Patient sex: M
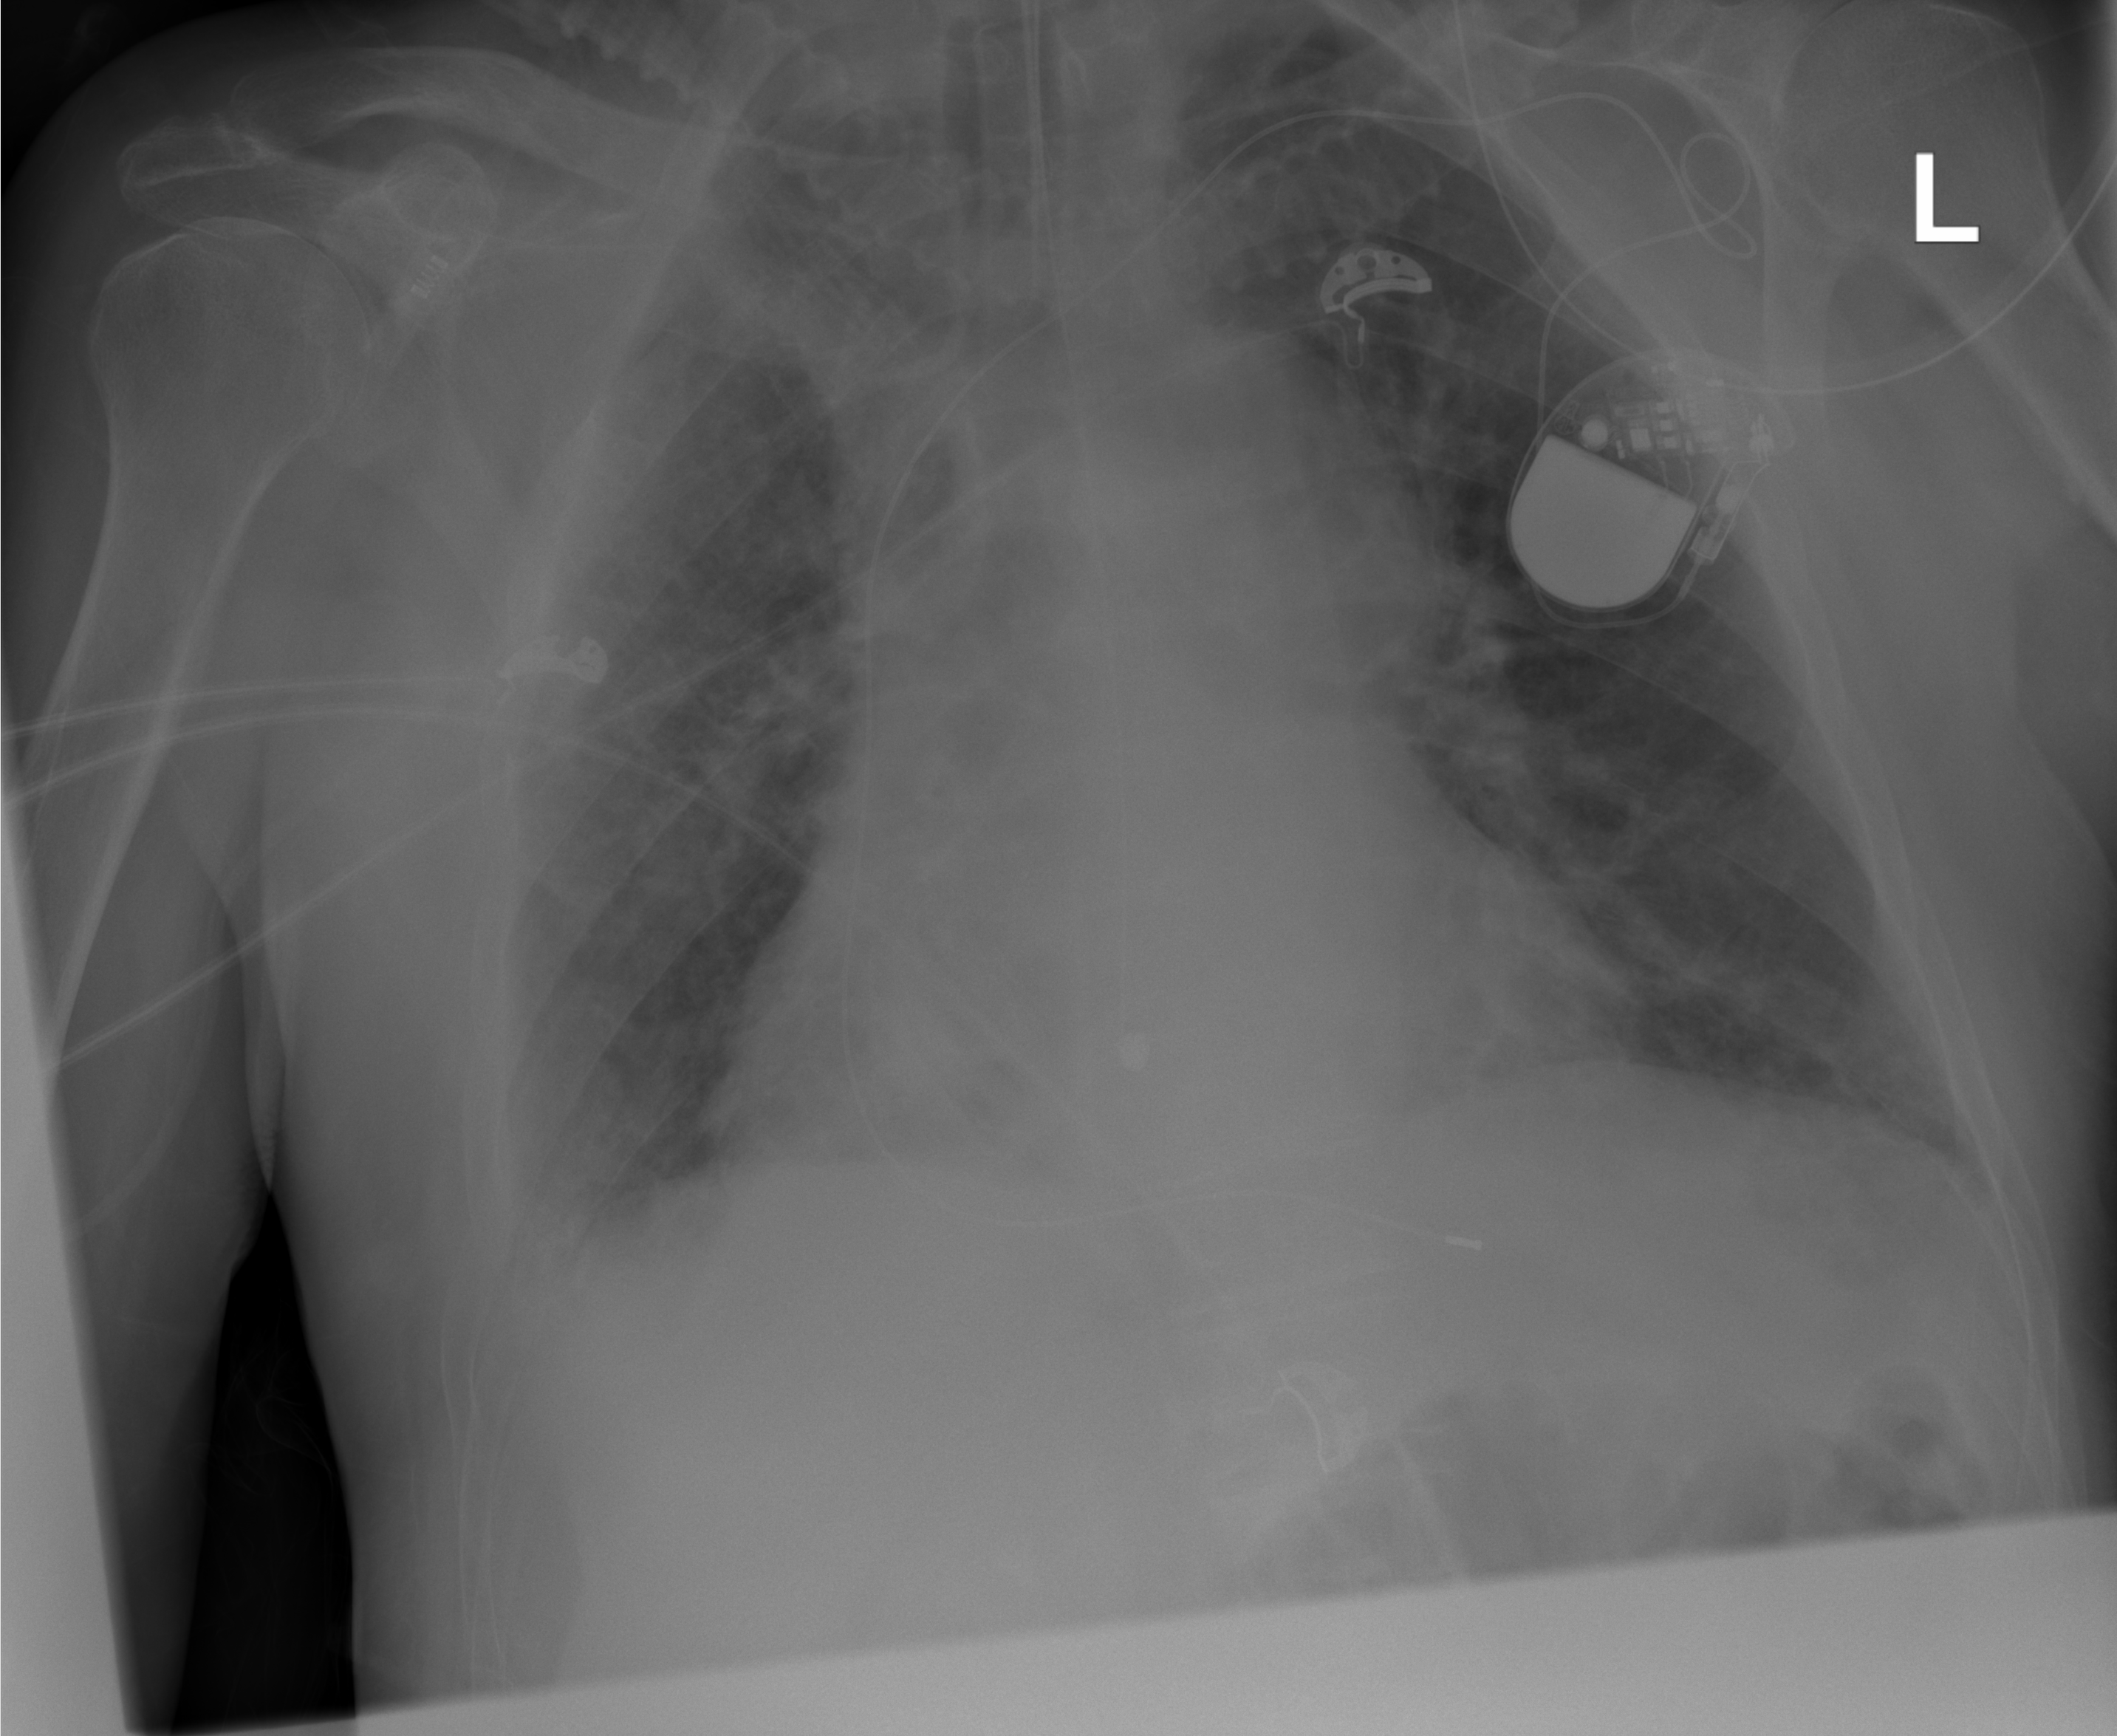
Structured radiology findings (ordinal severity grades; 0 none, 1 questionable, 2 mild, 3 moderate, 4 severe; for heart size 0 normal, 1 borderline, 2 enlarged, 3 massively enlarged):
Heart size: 1
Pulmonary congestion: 2
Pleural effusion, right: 0
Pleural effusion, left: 0
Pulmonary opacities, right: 2
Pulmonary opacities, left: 2
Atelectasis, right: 2
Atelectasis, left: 2